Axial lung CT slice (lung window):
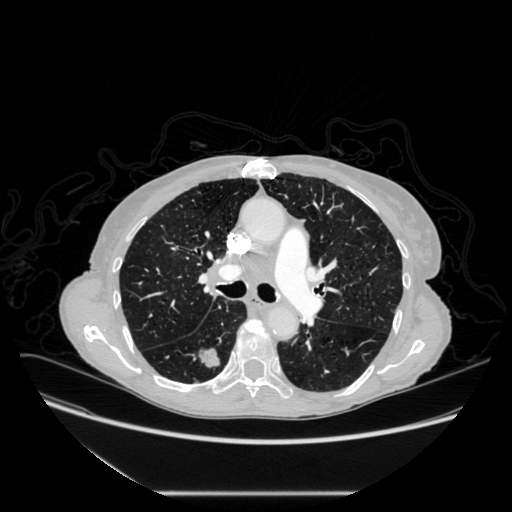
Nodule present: yes
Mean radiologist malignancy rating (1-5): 4.25